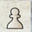
Piece: wP